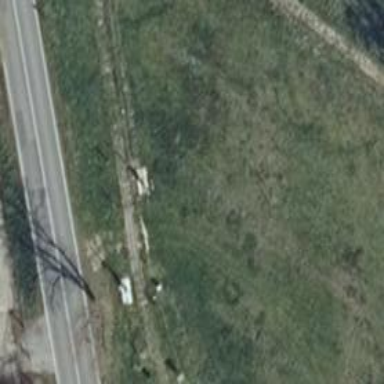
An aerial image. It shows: Level railway crossing equipped with lights and saltire barriers.